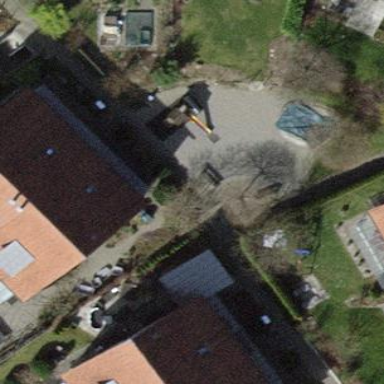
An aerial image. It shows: Playground area for leisure activities on the land.